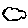
Label: cloud